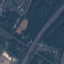
Land use / land cover class: Highway